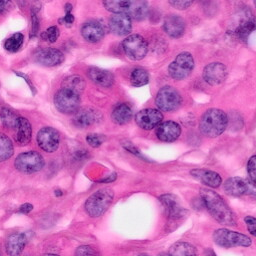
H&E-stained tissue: Pancreatic